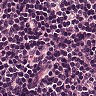
Metastatic tissue present: no